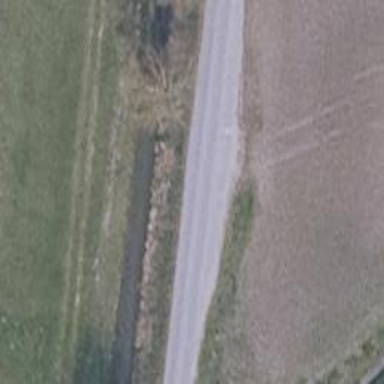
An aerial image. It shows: Passing place on the road.